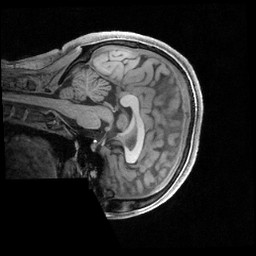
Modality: T1w
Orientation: sagittal
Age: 22
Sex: female
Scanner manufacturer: siemens
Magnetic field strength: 3 T
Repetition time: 2.4 s
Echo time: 0.00231 s